Question: I'm following the <URL>.
The second step doesn't work
'''
~ $ gem install jekyll
~ $ jekyll new myblog
~ $ cd myblog
~/myblog $ jekyll serve
# => Now browse to http://localhost:4000
'''

Command not found? I just installed Jekyll. I want to create my first static blog using GitHub pages, I have the page already set up: <URL> and it currently redirects to my old host.
Is there a step I'm missing in setting up Jekyll?
'''
- GEM PATHS:
- /usr/local/Cellar/ruby/2.0.0-p195/lib/ruby/gems/2.0.0
- /Users/leongaban/.gem/ruby/2.0.0
'''
---
This is the contents of my bash_profile
'''
export PATH="/usr/local/bin:$PATH:/usr/local/share/python:/usr/local/mysql/bin"
export DYLD_LIBRARY_PATH="$DYLD_LIBRARY_PATH:/usr/local/mysql/lib"
alias sublime="/Applications/Sublime\ Text\ 2.app/Contents/SharedSupport/bin/subl"
alias edit="/Applications/Sublime\ Text\ 2.app/Contents/SharedSupport/bin/subl"
alias solr='cd /Applications/MAMP/htdocs/whoat/solr/whoat/;pwd'
export PATH="/Users/leongaban/.gem/ruby/2.0.0/bin"
### Added by the Heroku Toolbelt
export PATH="/usr/local/heroku/bin:$PATH"
"~/.bash_profile" 10L, 502C
'''
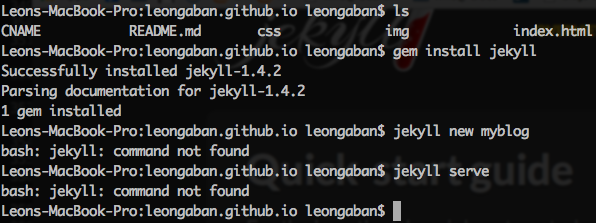
Answer: I think your path on your machine isn't aware of where the 'jekyll' binary is...
Update your '$PATH' to:
'export PATH="/usr/local/heroku/bin:/Users/leongaban/.gem/ruby/2.0.0/gems/bin:$PATH"'
You may need to reinstall 'jekyll' for this to work.